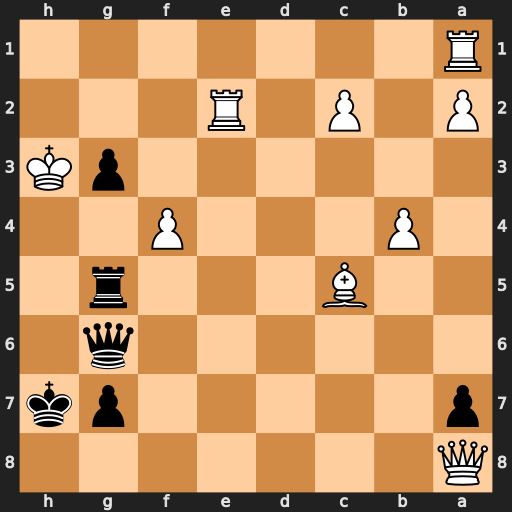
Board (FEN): Q7/p5pk/6q1/2B3r1/1P3P2/6pK/P1P1R3/R7
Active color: b
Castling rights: -
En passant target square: -
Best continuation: Qh5+ Kg2 Qxe2+